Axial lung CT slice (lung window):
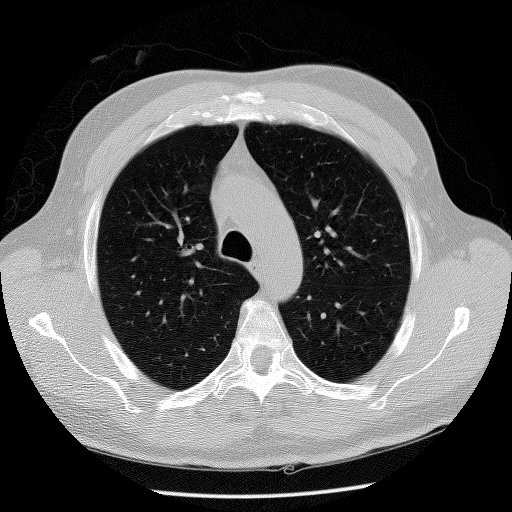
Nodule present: no